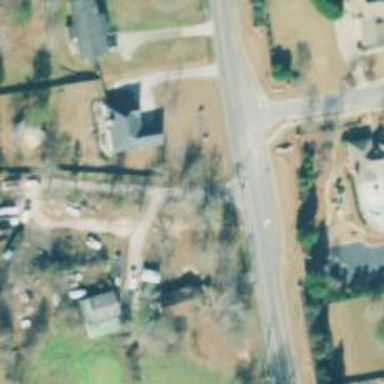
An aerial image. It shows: Residential road.